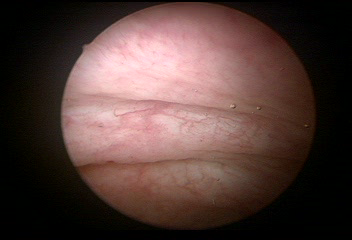
Modality: WLC
Class: Normal mucosa
Bladder cancer association: No